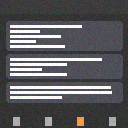
Screen state: on